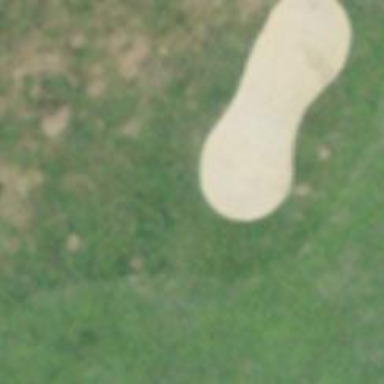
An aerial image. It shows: Sandy area is golf bunker.